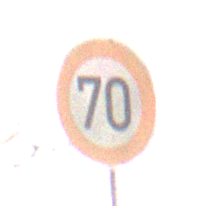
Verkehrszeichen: Geschwindigkeit70
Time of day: Midday
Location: Outdoor (Nature)
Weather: PartlyCloudy
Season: NotSpecified
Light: Natural